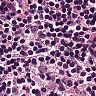
Metastatic tissue present: no